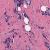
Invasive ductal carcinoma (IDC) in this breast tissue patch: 1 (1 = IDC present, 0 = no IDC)